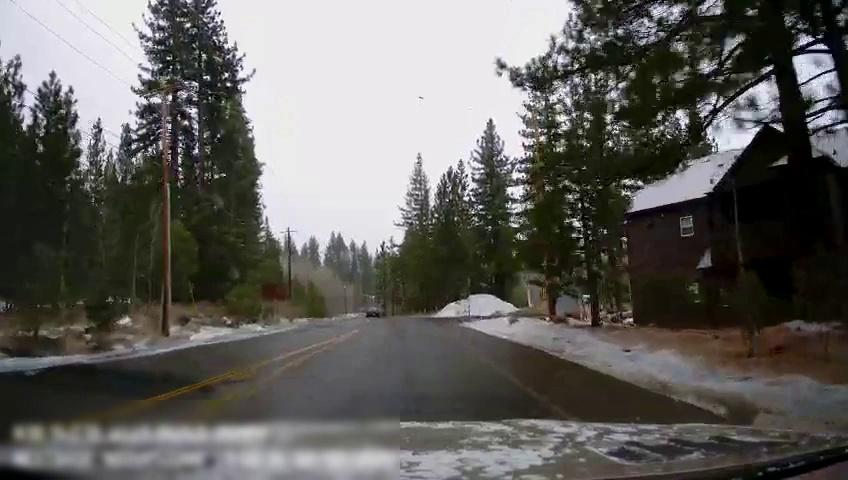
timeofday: Day
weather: Snowy
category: Drivable Space
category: Vehicles | SUV
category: Lanes | Current Lane
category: Lanes | Current Lane
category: Lanes | Current Lane